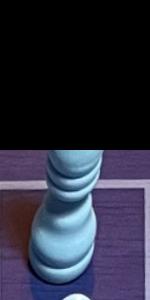
Label: Bishop_White